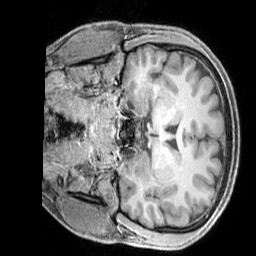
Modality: T1w
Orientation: coronal
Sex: male
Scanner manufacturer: siemens
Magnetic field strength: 3 T
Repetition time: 2.3 s
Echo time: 0.00226 s